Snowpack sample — Snodgrass Mountain, Crested Butte, Colorado (2/4/25, 12:06 PM MST)
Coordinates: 38.923, -106.968
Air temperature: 35 °F
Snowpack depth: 80 cm
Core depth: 80 cm
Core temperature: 32 °F
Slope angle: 14°, slope face: 78°
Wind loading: low
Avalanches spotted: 0
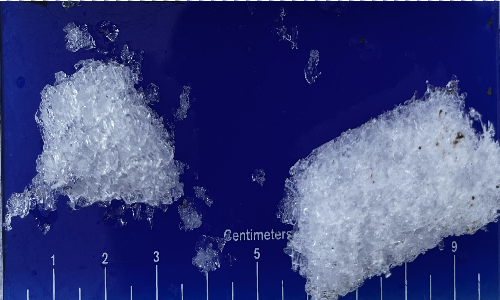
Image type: core
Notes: No avalanches nearby, unusually warm weather for the last month reported by residents, Collected 25 yards from treeline